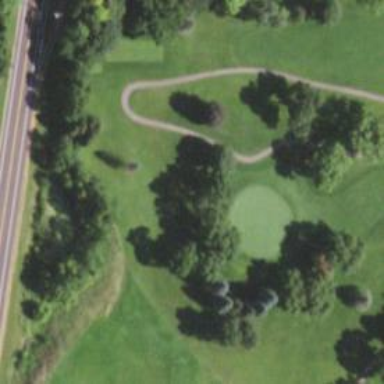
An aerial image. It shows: View of golf hole.